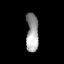
Tissue: lung
Cell type: Epithelial cells
Senescence score: 0.2397
Nuclear area (px): 473
Mean DAPI intensity: 156.74